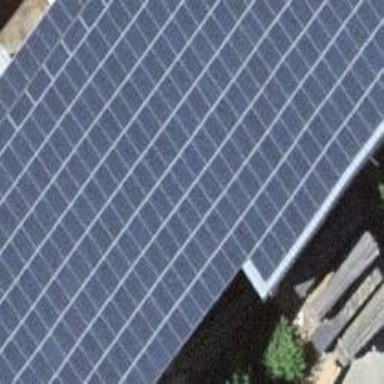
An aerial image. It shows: Solar photovoltaic panel generator.